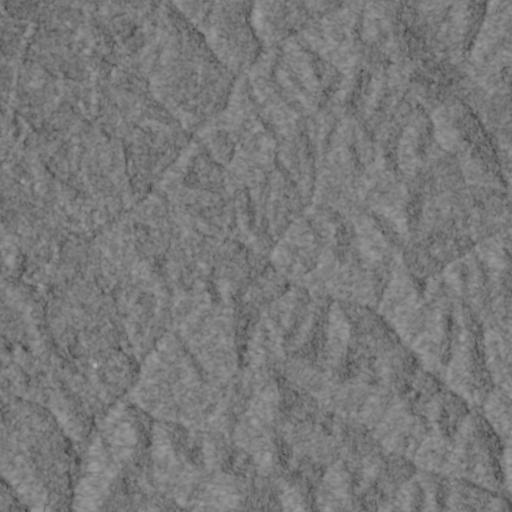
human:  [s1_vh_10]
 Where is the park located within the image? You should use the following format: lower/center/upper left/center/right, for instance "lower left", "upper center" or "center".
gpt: The park is located in the center left of the image.
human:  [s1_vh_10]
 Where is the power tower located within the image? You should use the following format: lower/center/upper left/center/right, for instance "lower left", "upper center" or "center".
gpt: There is no power tower in the image.

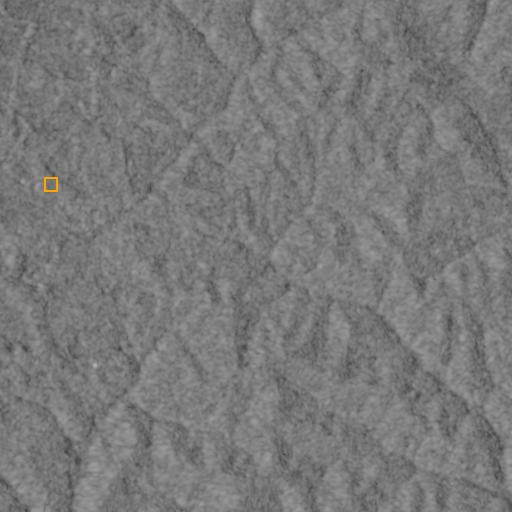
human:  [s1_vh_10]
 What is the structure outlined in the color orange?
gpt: The structure outlined in orange is a park.
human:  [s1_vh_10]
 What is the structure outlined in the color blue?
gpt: There is no blue outline.